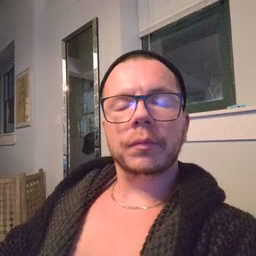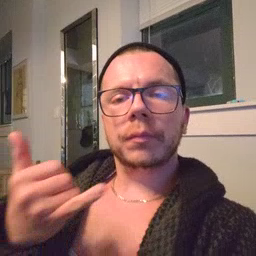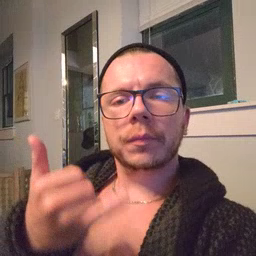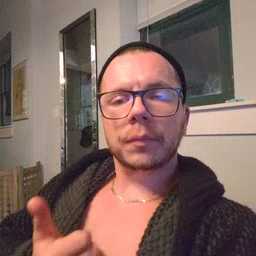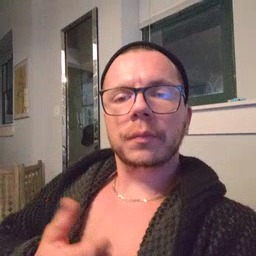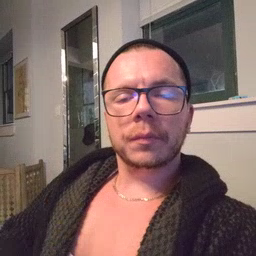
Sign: now